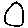
Label: circle